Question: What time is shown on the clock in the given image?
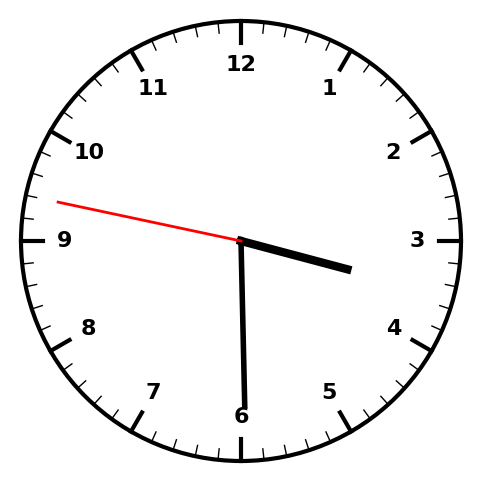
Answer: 03:29:47